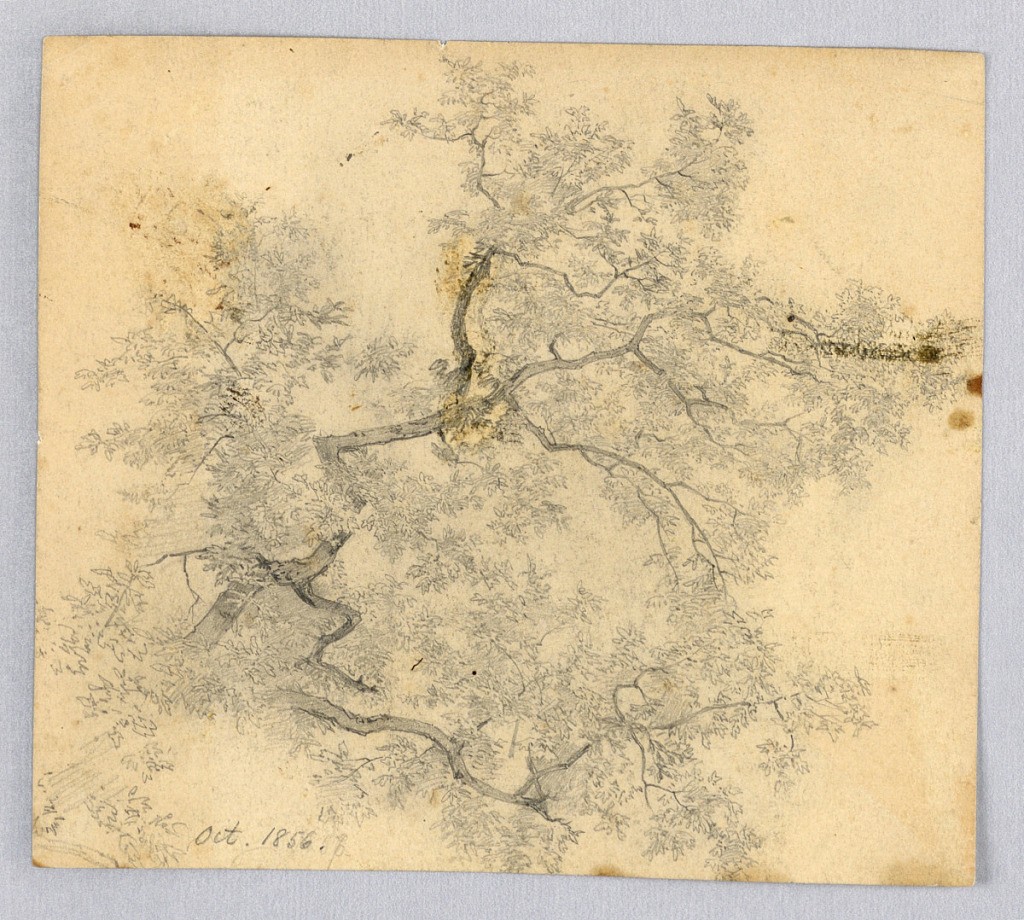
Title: Study of elm tree
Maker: William Trost Richards, American, 1833–1905
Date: October 1856
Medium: Graphite on paper
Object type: Drawing
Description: Sketch of an elm tree with foliage.